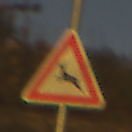
Verkehrszeichen: WildwechselRechts
Umgebung: Outdoor, RoadRail
Tageszeit: SunriseSunset
Wetter: PartlyCloudy
Licht: Natural
Jahreszeit: NotSpecified
Kontrast: HighContrast